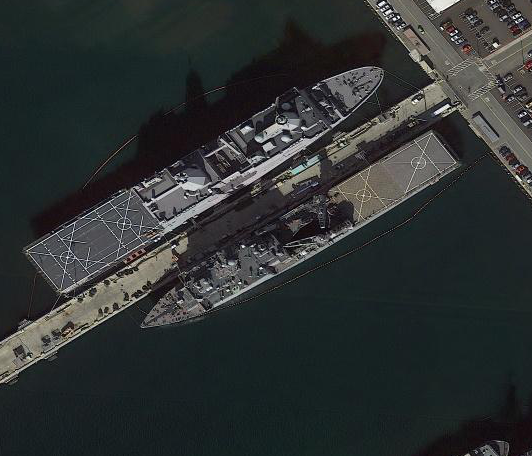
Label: combat